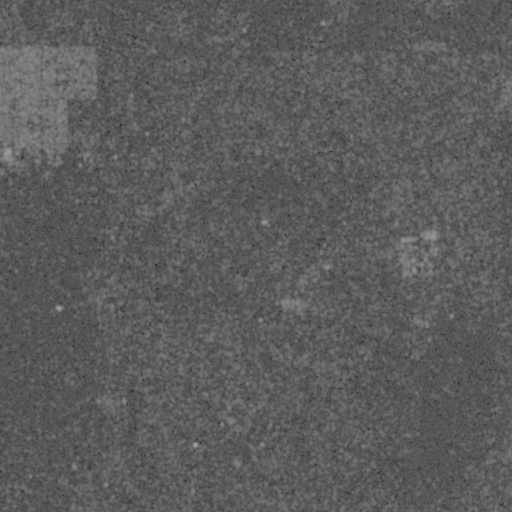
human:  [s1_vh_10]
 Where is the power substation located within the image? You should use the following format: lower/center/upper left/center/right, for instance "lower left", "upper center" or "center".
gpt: The power substation is located in the center of the image.
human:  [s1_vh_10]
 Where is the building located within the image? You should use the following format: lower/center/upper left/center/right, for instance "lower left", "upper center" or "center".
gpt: The building is located in the upper left of the image.
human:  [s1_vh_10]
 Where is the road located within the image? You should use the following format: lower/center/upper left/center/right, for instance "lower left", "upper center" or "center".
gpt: There is no road in the image.

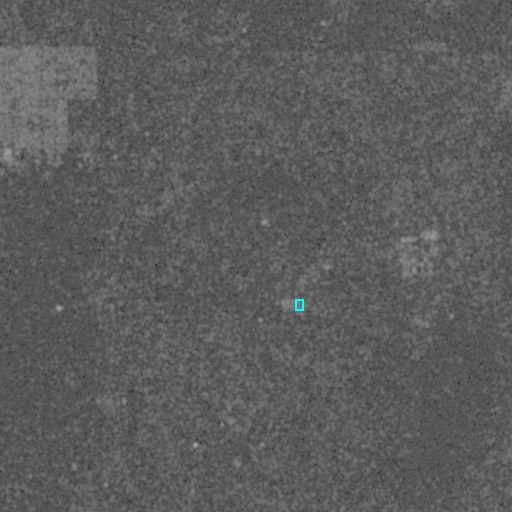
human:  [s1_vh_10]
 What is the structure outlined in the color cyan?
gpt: The structure outlined in cyan is a power substation.
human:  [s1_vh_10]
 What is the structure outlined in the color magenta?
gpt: There is no magenta outline.